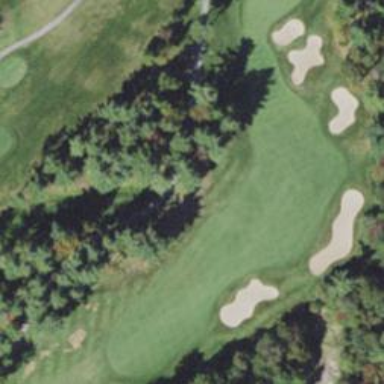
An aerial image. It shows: Grassy golf fairway.